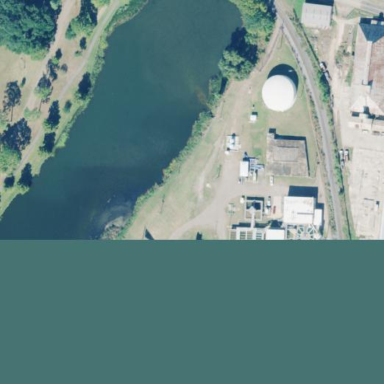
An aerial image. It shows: Wastewater plant.